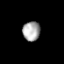
Tissue: prostate
Cell type: Epithelial cells
Senescence score: 0.3337
Nuclear area (px): 337
Mean DAPI intensity: 167.323